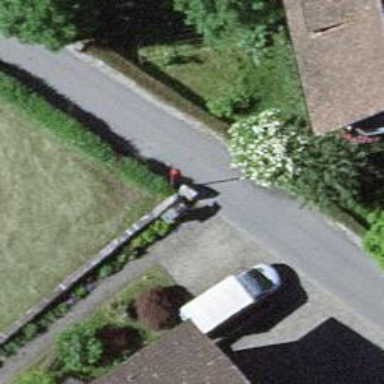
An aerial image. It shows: Hedge barrier.